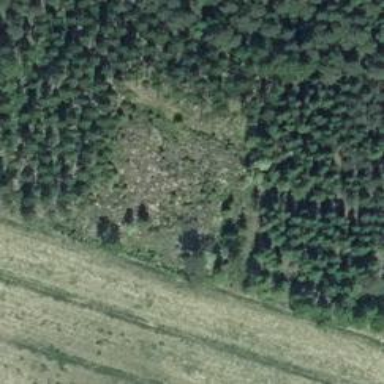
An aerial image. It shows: Clearcut man-made area surrounded by scrub vegetation.